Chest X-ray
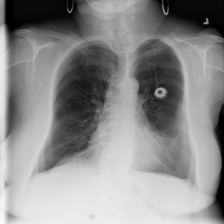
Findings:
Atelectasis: negative
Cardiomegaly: negative
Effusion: negative
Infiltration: negative
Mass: negative
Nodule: negative
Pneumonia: negative
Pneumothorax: negative
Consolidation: negative
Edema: negative
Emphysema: negative
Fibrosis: negative
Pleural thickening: negative
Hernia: negative